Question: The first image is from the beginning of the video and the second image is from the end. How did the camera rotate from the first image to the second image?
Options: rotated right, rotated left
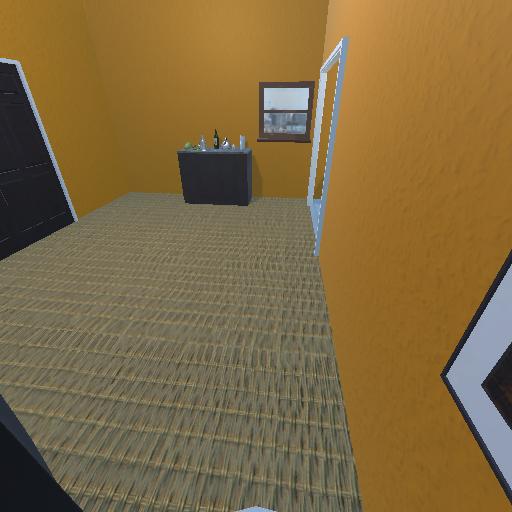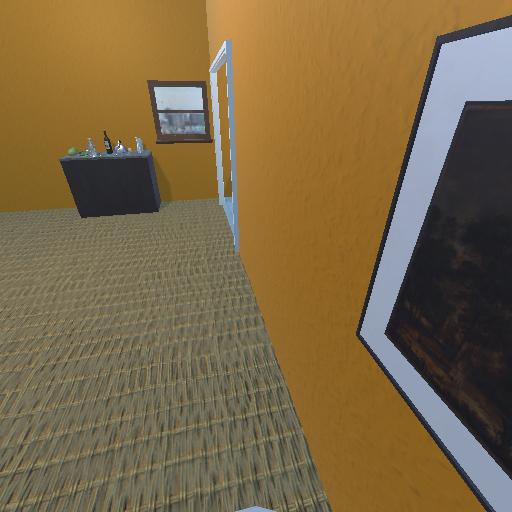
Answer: rotated right